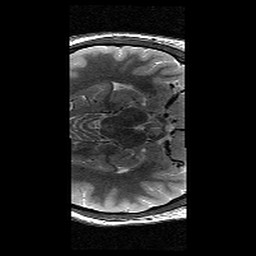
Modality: T2w
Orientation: axial
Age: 12
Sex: female
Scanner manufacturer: siemens
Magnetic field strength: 3 T
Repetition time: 9.23 s
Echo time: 0.067 s